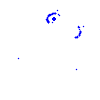
Particle: proton